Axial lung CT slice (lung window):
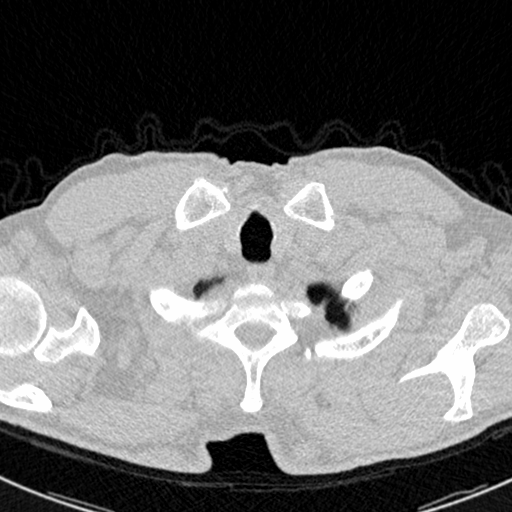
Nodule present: no